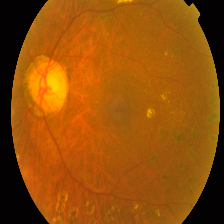
Diabetic retinopathy grade: Proliferative DR